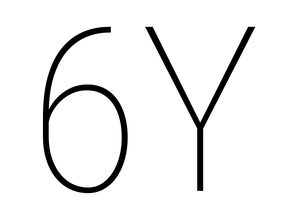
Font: Roboto_Condensed_Thin